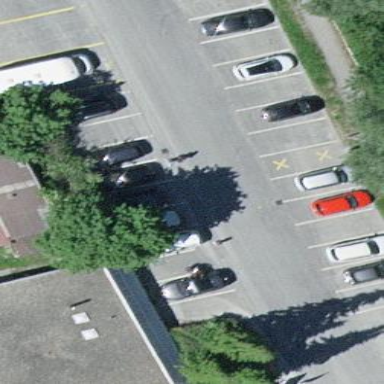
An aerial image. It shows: Parking area.